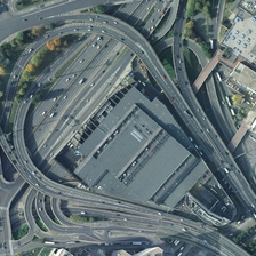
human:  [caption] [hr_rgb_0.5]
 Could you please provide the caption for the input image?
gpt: There is an overpass around the gray-roofed house.

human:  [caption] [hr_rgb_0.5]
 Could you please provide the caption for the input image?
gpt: There is an overpass around this gray-roofed house.

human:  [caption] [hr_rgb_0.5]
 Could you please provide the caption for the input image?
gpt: The gray-roofed house has an overpass.

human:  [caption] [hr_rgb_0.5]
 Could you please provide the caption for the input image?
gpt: There is a viaduct around the gray roof house.

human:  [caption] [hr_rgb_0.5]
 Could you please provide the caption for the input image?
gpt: There is an overpass around the gray roof house.